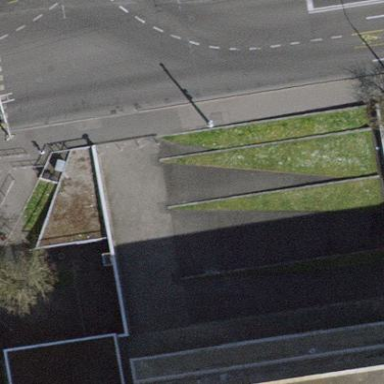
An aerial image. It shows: Pedestrian path with asphalt surface.